Field crop: maize
Growth stage: 2
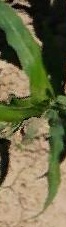
Species: maize